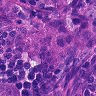
Metastatic tissue present: yes